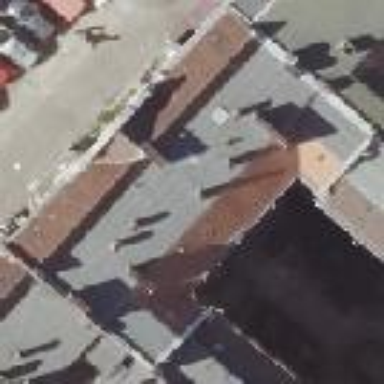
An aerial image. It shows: Saltbox shaped roof on apartment building.